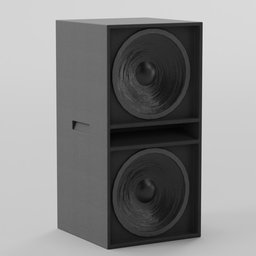
Label: electronics